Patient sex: F
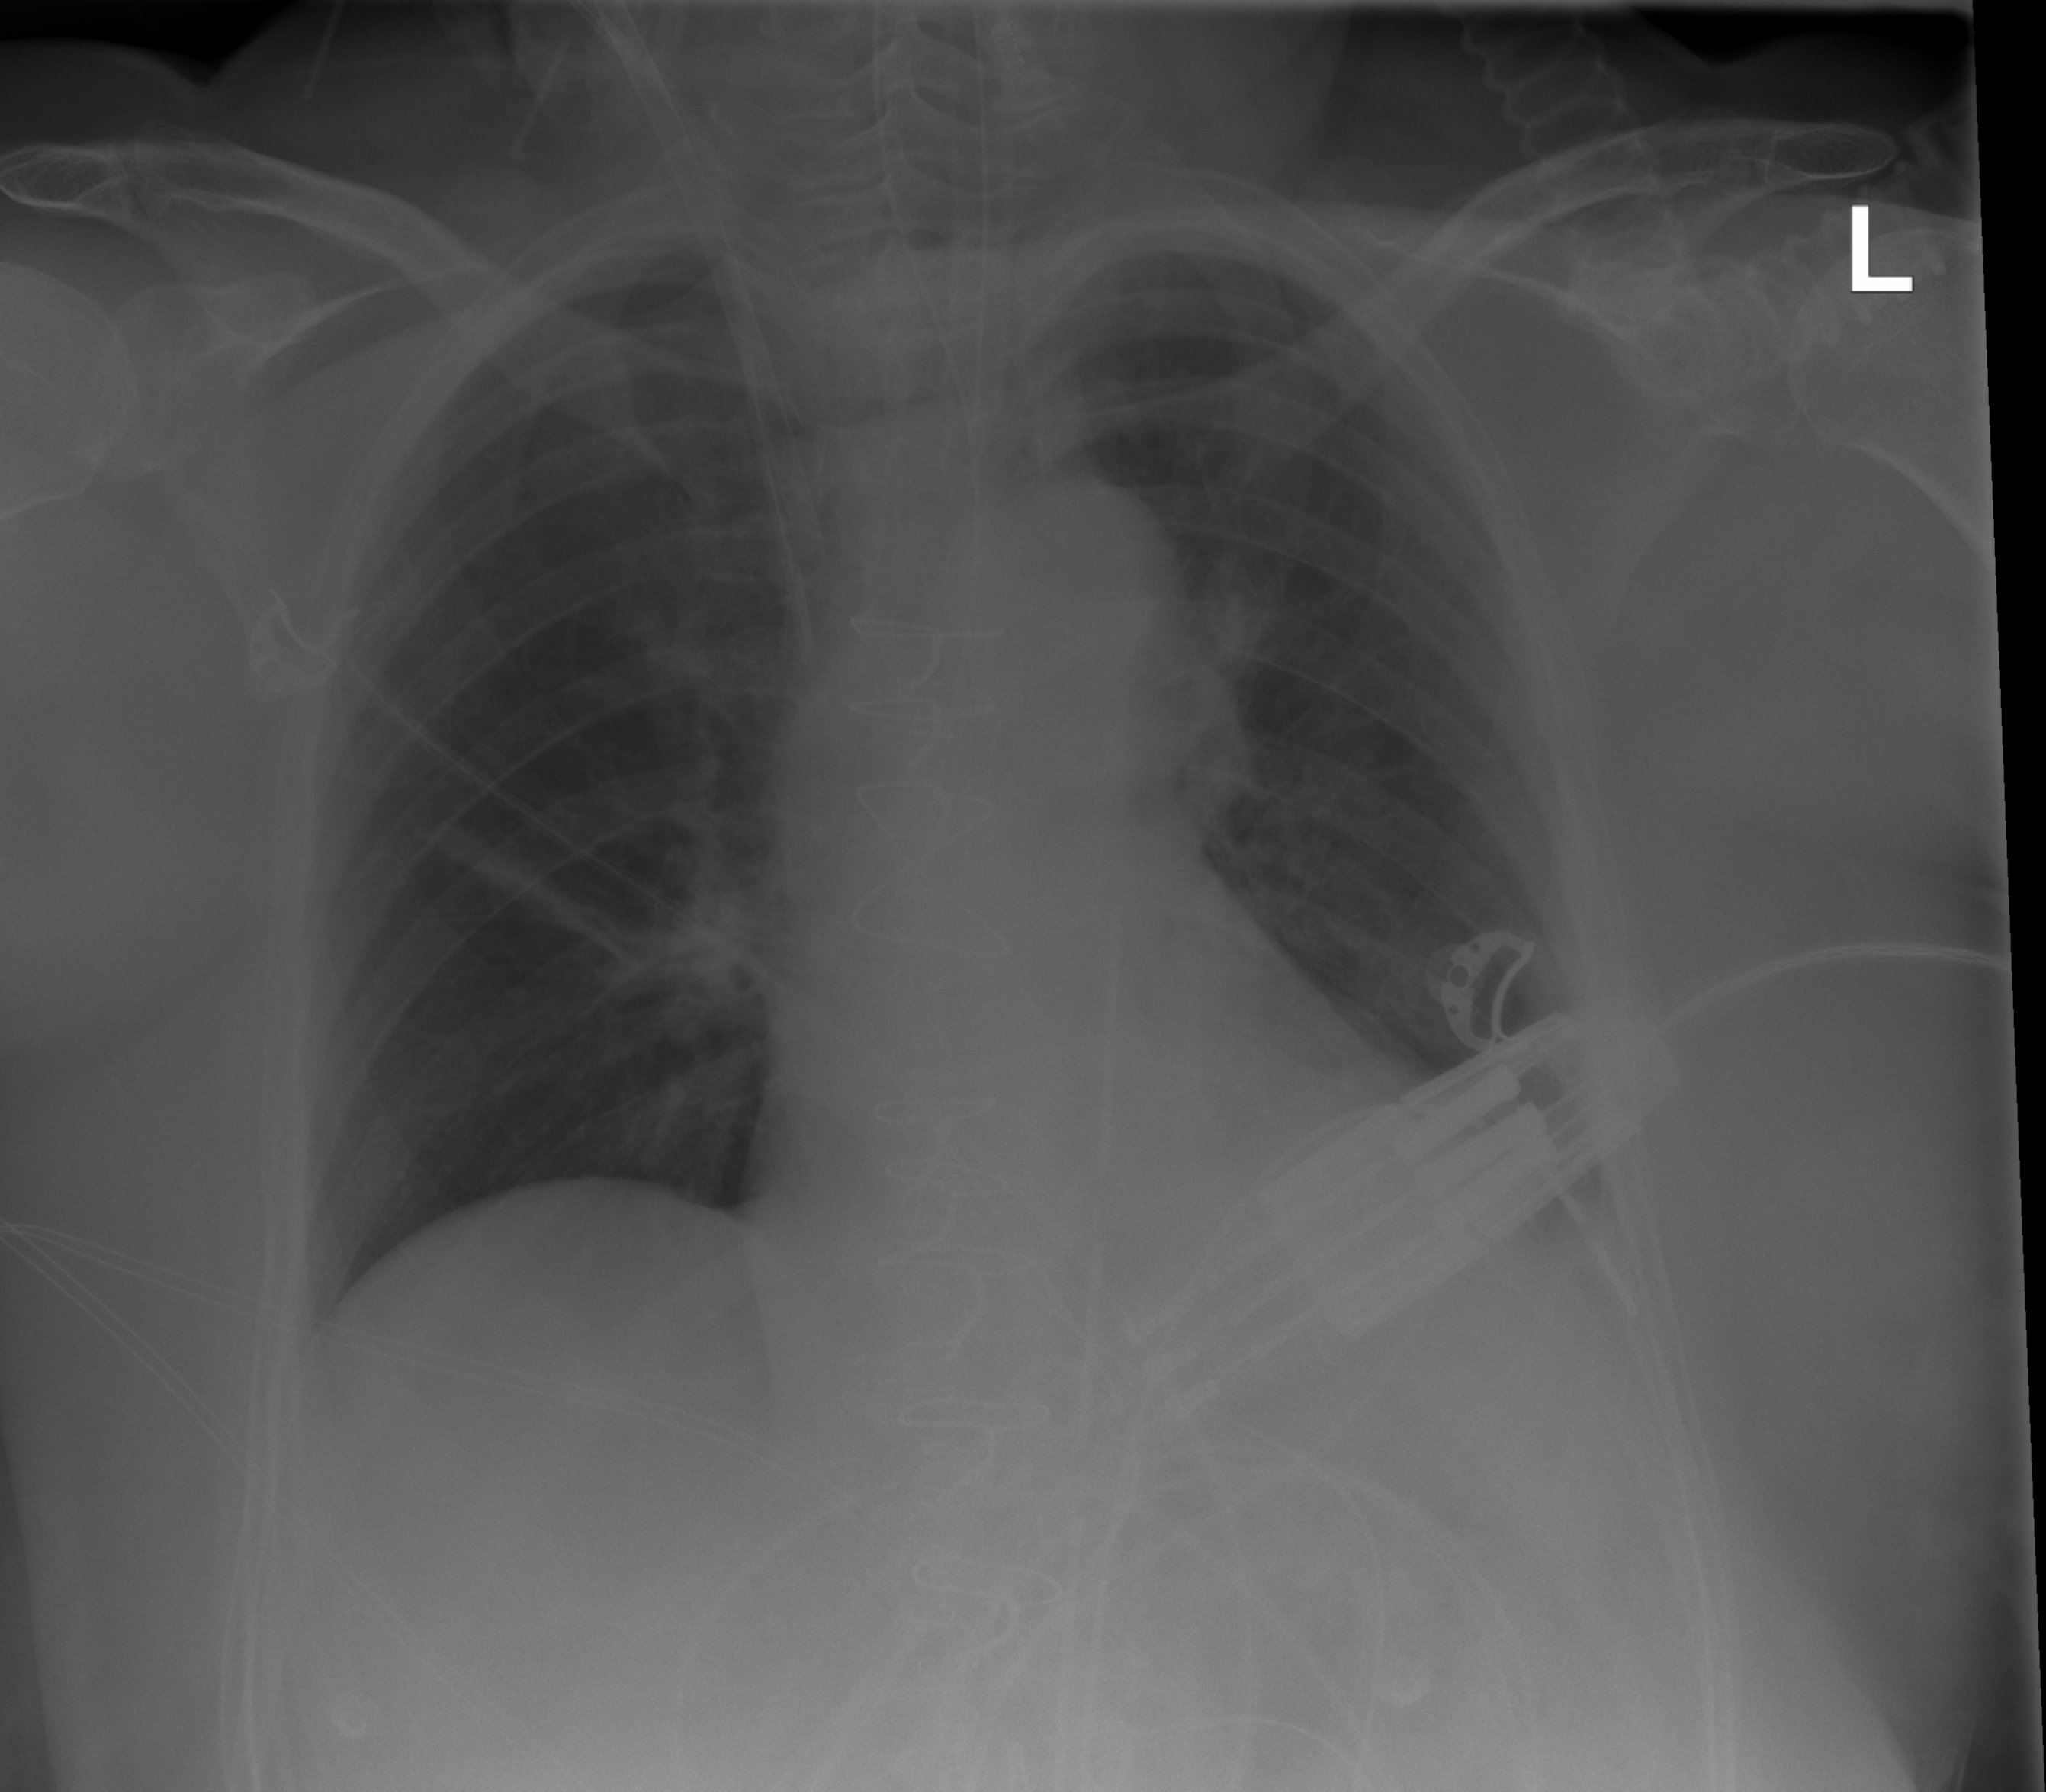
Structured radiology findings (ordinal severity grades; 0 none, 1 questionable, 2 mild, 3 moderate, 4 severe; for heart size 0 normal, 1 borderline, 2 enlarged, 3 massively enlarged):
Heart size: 0
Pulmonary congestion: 0
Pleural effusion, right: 0
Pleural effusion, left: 0
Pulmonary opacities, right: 0
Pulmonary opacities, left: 0
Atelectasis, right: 2
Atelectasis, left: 1